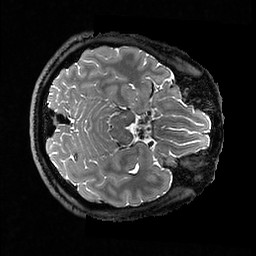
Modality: T2w
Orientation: axial
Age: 35
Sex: male
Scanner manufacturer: ge
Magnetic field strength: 3 T
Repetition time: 3.202 s
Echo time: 0.06636 s